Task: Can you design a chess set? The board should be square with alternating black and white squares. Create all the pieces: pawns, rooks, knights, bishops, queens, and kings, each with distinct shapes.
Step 3398:
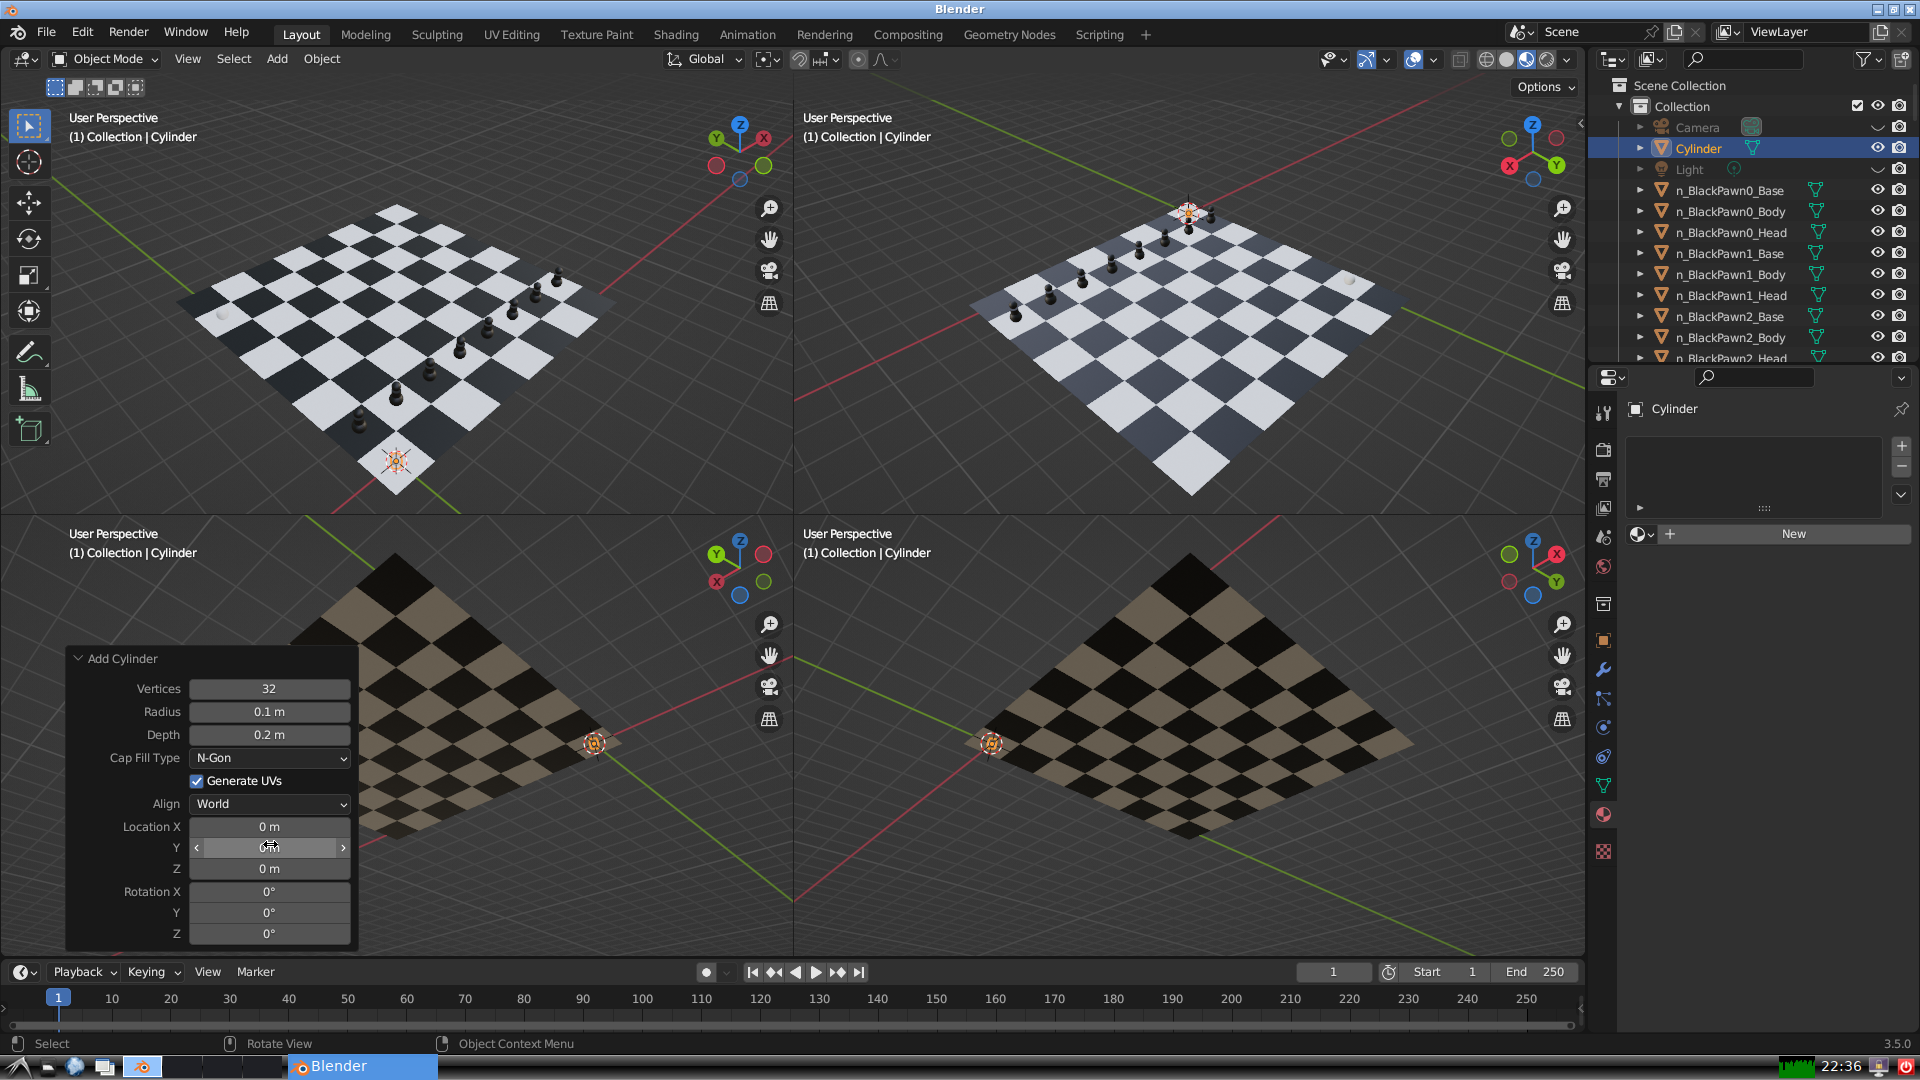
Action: click: no